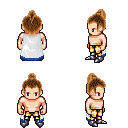
a pixel art fantasy rpg character, male body template, human, light skin, white trimmed cape, gold greaves, brown short topknot hairstyle, metal boots, four views (front, back, left, right), 2x2 character sprite sheet, small pixel art, hard edges, no anti-aliasing